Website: crate-barrel
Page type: account-selection
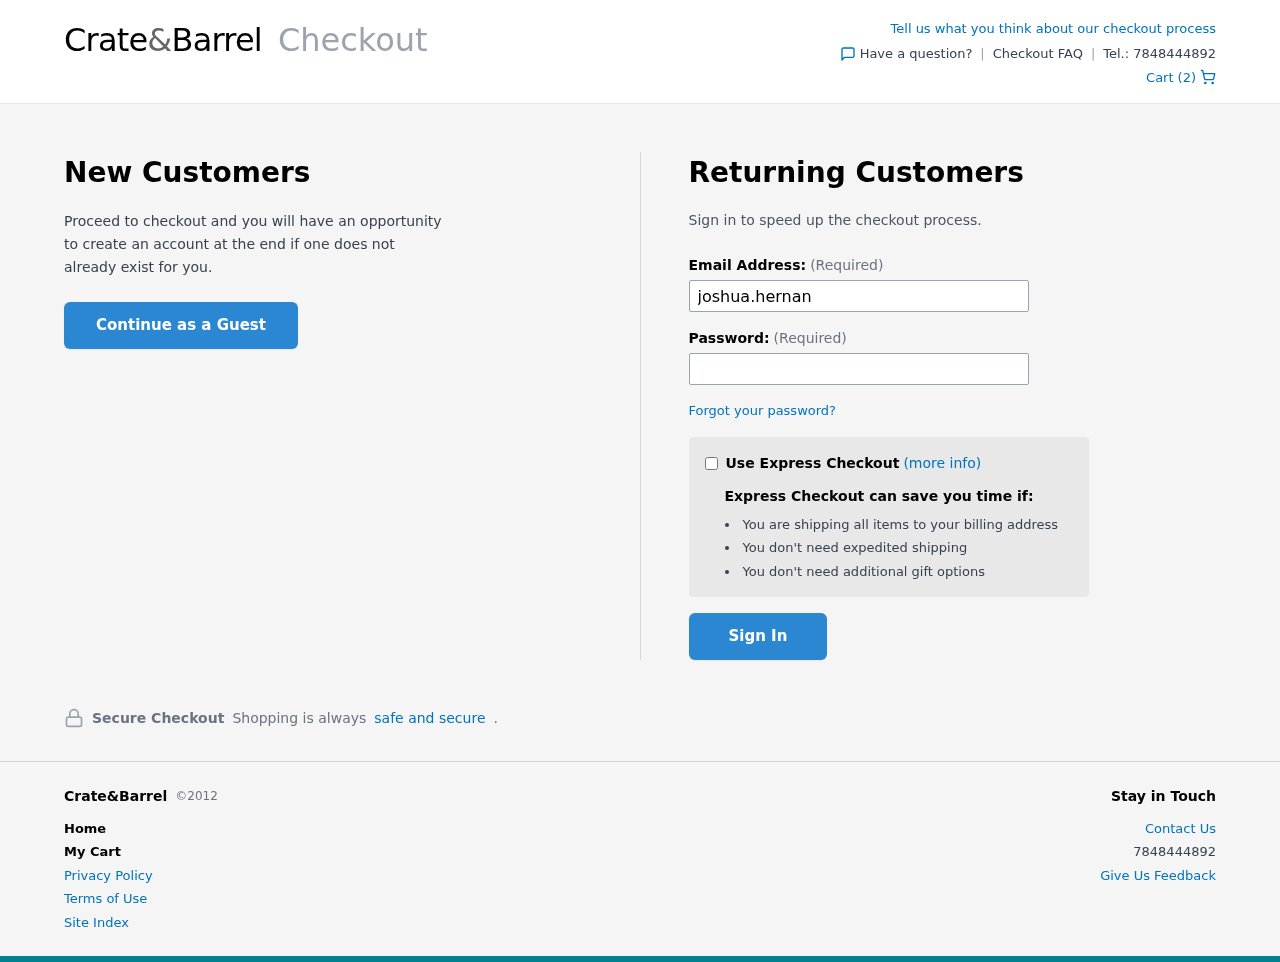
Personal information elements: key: PII_EMAIL
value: joshua.hernandez@yahoo.com
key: PII_PHONE
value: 7848444892
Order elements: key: ORDER_NUM_ITEMS
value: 2